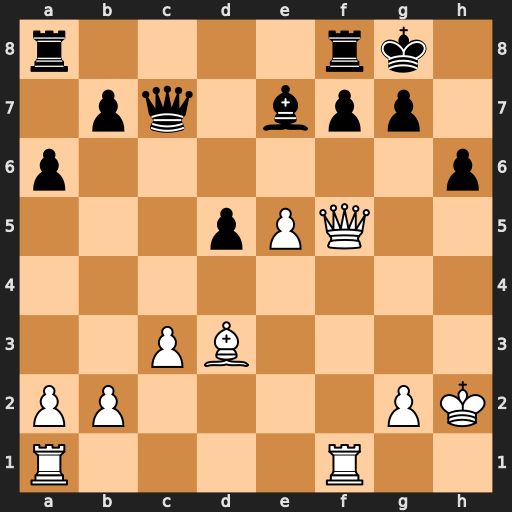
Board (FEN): r4rk1/1pq1bpp1/p6p/3pPQ2/8/2PB4/PP4PK/R4R2
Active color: w
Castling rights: -
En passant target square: -
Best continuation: Qh7#